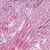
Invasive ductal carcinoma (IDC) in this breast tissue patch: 1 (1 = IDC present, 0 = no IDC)